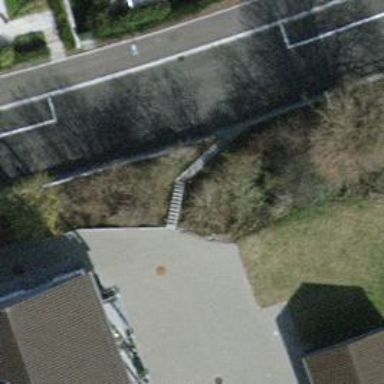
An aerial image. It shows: Road with steps.